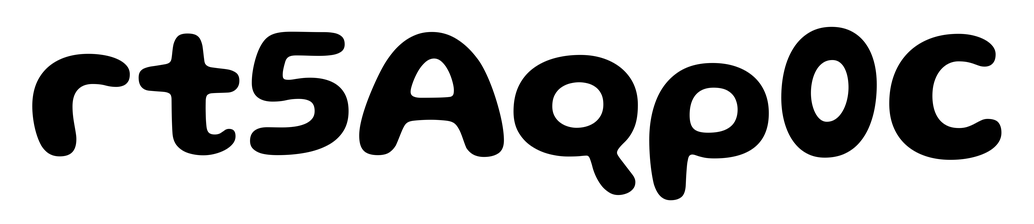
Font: Gluten_SemiBold